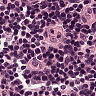
Metastatic tissue present: no